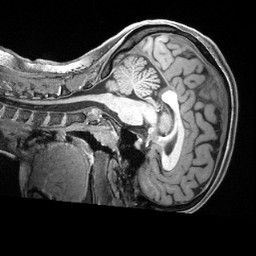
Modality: T1w
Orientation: sagittal
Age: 23
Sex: female
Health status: healthy
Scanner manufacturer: siemens
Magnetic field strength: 3 T
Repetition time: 2.4 s
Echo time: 0.00222 s